Question: Using MVC3/Razor where would I put images that were specific to one view?
 I had thought to put it in the /views/home folder and then reference it with the following line inside '/views/home/index.cshtml', but I'm not getting it to resolve.
'''
<a href="@Url.Content("rawchart.PNG")" target="_blank" style="float:right;"><img src="@Url.Content("rawchart.PNG")" style="max-width: 128px; max-height: 64px;" title="click to view in a new window or tab" /></a>
'''
(so that you see my intent)
Is this a dumb way of doing this? Should I just have it in '/content/images' instead?
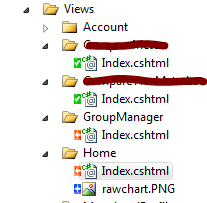
Answer: You could place them in:
'''
~/Content/images/Home/Index/image1.png
~/Content/images/Home/Index/image2.png
~/Content/images/Home/Edit/image1.png
~/Content/images/Home/Edit/image2.png
...
'''
and then:
'''
<a href="@Url.Action("Foo")" target="_blank" style="float:right;">
<img src="@Url.Content("~/content/images/home/index/image1.png")" style="max-width: 128px; max-height: 64px;" title="click to view in a new window or tab" />
</a>
'''